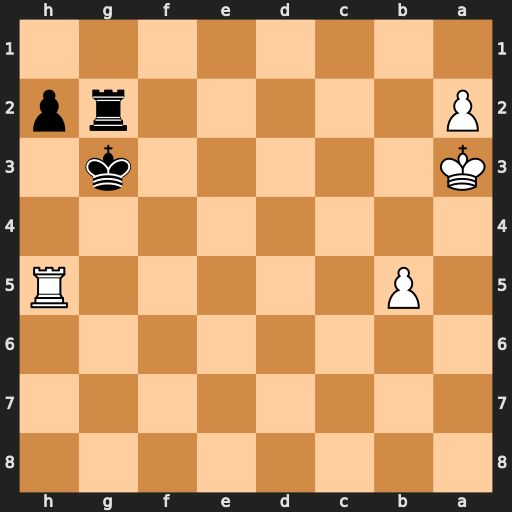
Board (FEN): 8/8/8/1P5R/8/K5k1/P5rp/8
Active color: b
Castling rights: -
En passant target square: -
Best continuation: Kg4 Rh8 Rg3+ Kb4 Rh3